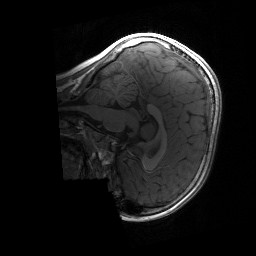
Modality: T1w
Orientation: sagittal
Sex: female
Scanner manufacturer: siemens
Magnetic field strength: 3 T
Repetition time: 1.9 s
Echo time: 0.00243 s